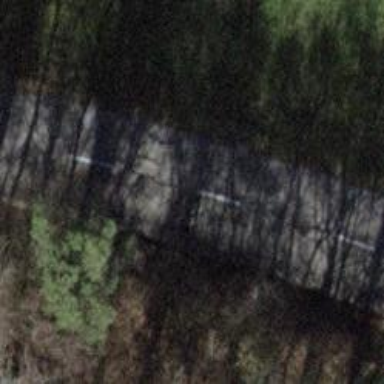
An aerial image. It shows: Tertiary road.